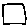
Label: square